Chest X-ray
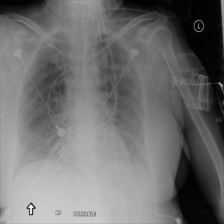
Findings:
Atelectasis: negative
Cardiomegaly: negative
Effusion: negative
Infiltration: negative
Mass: negative
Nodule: negative
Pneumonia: negative
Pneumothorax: negative
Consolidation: negative
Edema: negative
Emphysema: negative
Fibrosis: negative
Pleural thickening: negative
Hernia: negative